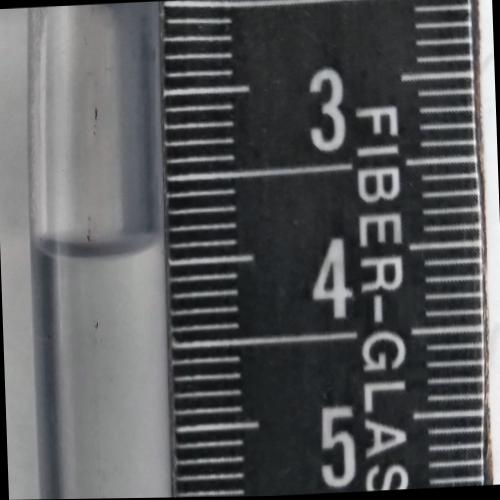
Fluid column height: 3.9 cm